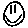
Label: smiley face